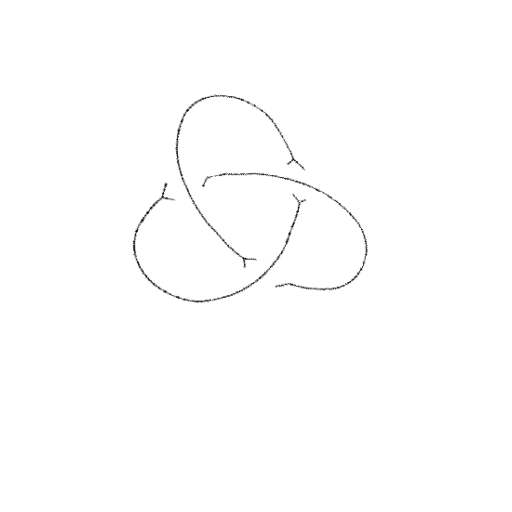
Crossing number: 3